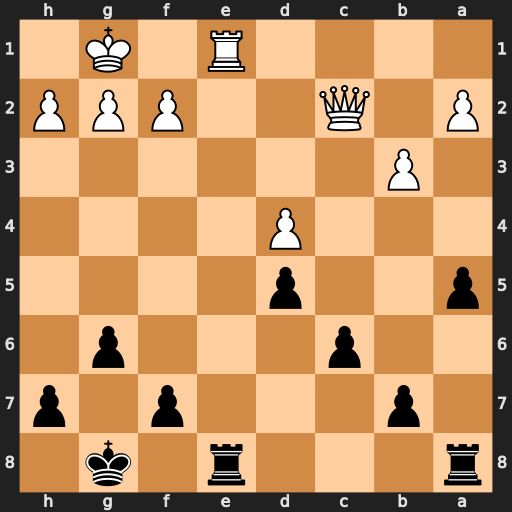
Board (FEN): r3r1k1/1p3p1p/2p3p1/p2p4/3P4/1P6/P1Q2PPP/4R1K1
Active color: b
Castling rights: -
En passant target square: -
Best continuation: Rxe1#